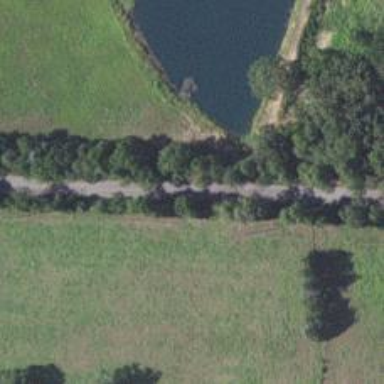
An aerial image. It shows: Tertiary road.